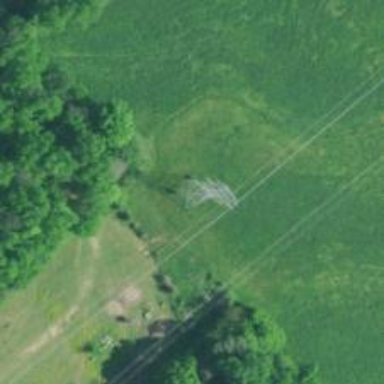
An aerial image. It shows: Lattice structure tower used for power transmission.